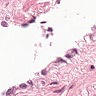
Metastatic tissue present: no